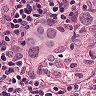
Metastatic tissue present: yes